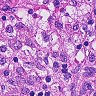
Metastatic tissue present: no